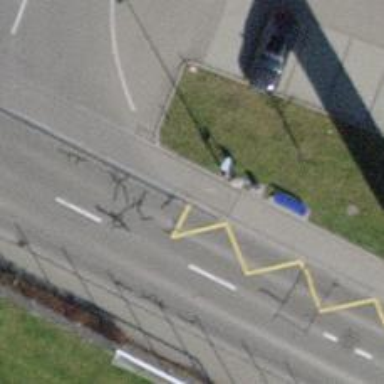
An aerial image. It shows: Platform for public transport. The platform is located by the road.